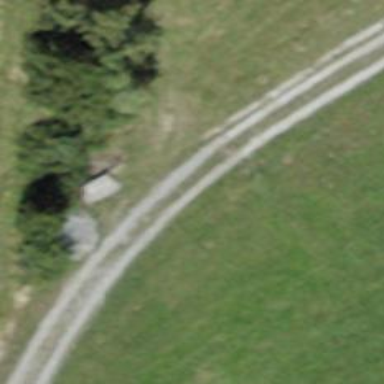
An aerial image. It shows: Guidepost providing information.